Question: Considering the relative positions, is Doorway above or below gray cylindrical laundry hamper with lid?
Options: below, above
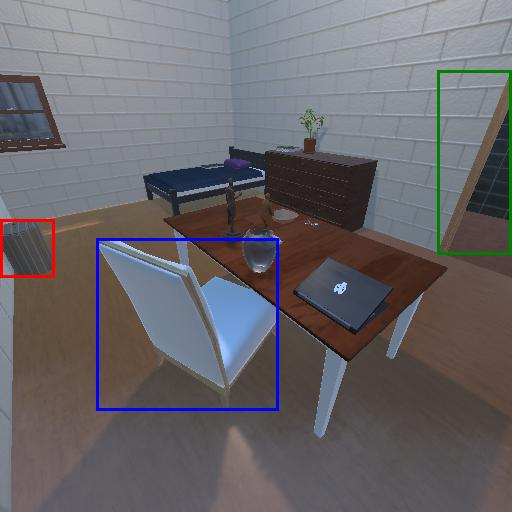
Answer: below